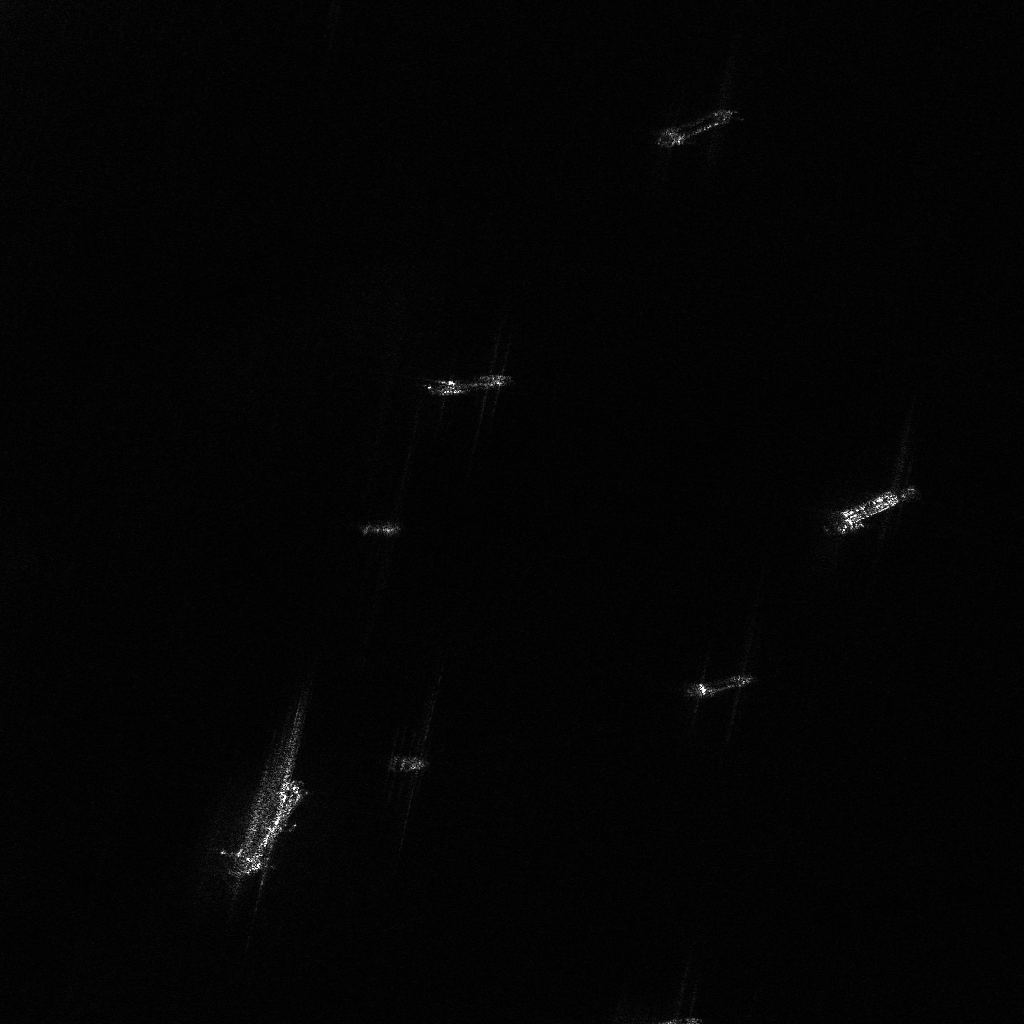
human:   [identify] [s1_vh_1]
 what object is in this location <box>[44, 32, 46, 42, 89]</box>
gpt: <ref>1 large container at the center</ref>

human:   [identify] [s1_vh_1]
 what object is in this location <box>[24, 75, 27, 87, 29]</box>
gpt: <ref>1 large container at the bottom left</ref>

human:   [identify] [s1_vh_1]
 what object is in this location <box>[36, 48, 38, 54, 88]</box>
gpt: <ref>1 medium container at the center</ref>

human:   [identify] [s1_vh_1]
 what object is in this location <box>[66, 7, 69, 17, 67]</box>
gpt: <ref>1 medium dredger at the top</ref>

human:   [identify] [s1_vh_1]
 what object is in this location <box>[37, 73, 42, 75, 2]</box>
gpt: <ref>1 medium container at the bottom</ref>